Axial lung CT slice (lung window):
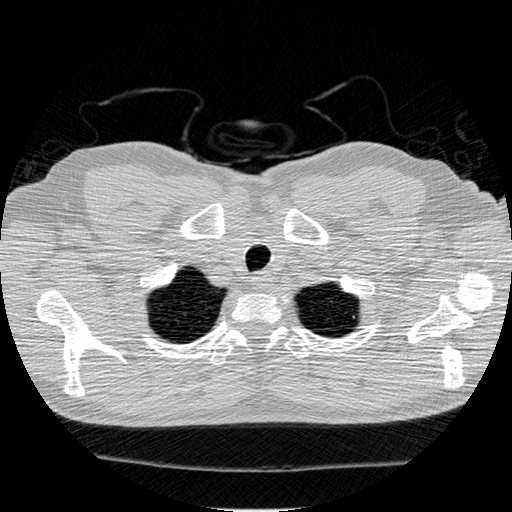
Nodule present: no